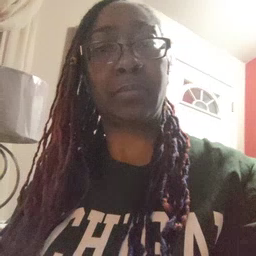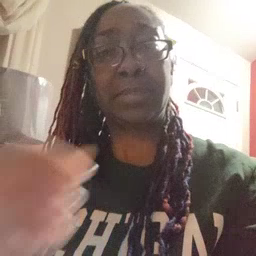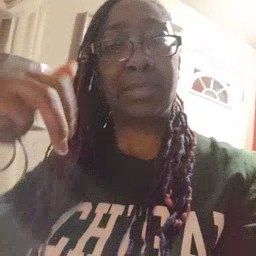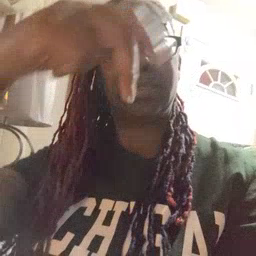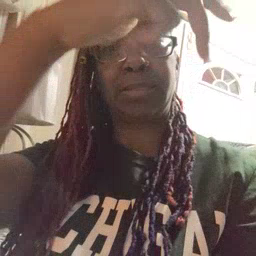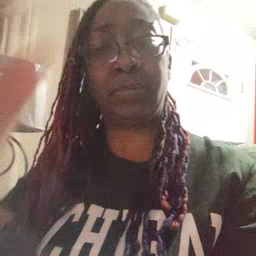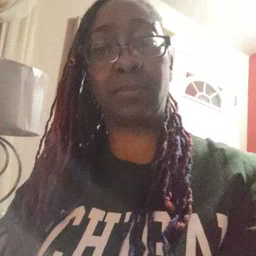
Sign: stairs